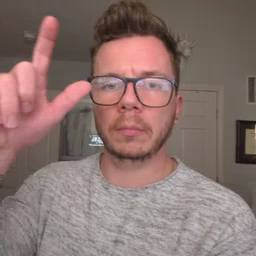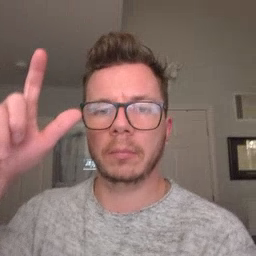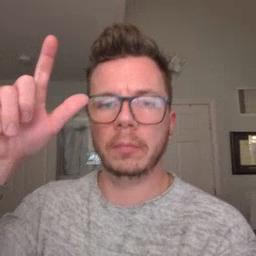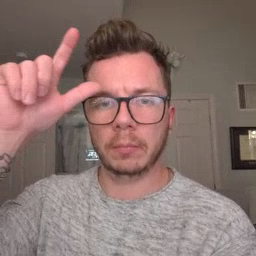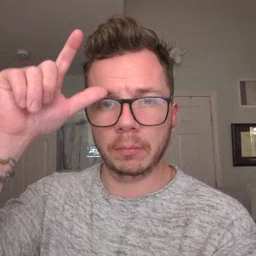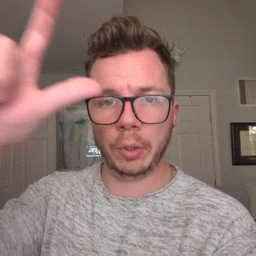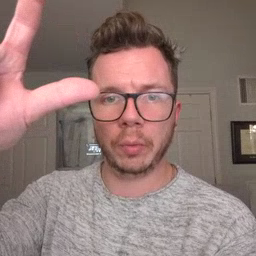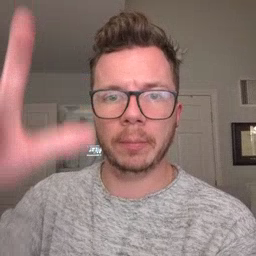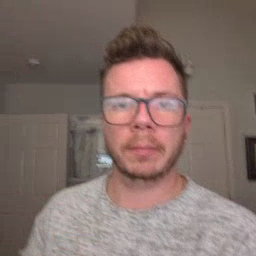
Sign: moon